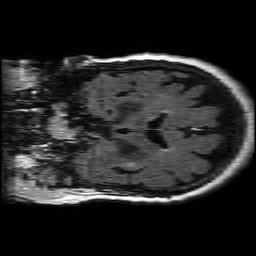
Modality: FLAIR
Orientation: coronal
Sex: female
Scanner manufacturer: philips
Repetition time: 11 s
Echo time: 0.125 s